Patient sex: M
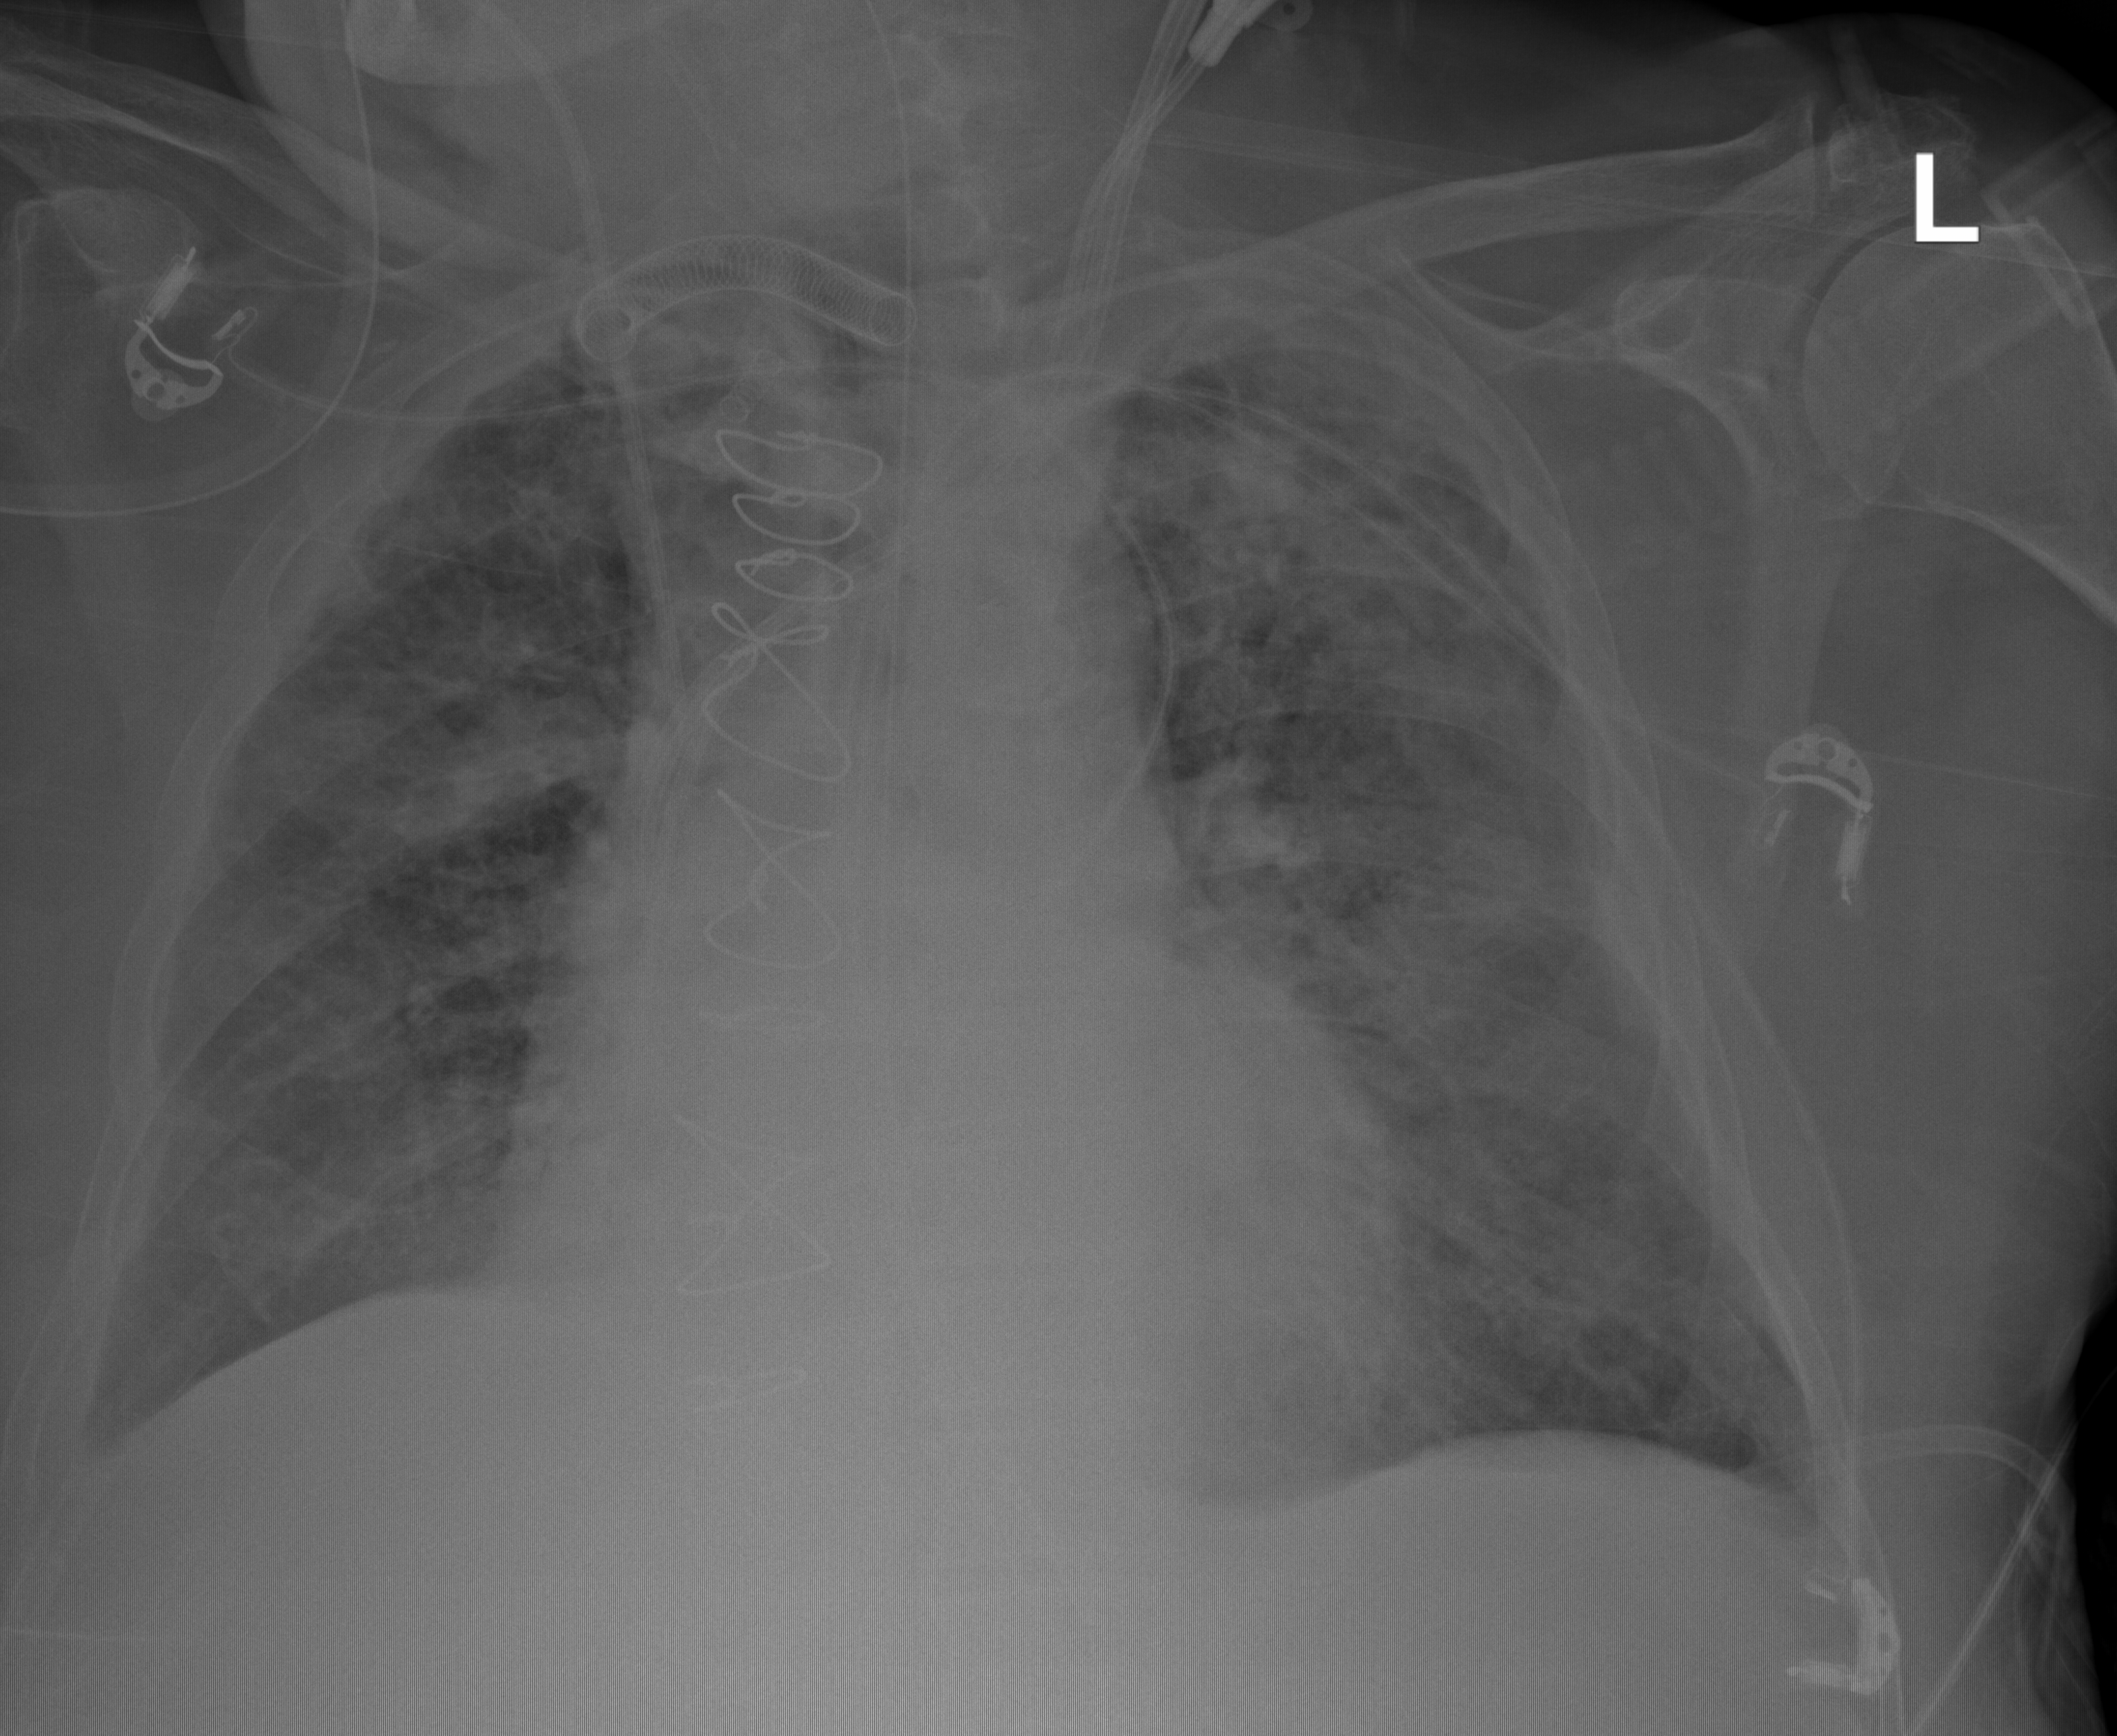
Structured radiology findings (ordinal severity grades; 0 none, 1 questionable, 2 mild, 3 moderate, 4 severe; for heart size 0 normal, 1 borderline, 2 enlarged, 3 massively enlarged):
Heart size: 2
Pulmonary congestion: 3
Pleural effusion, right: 1
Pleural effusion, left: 1
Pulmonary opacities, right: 3
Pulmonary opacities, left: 3
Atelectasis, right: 3
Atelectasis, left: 3